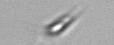
Label: Calciopappus